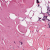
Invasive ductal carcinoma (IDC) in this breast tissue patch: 0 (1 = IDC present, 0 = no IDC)